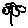
Label: flower